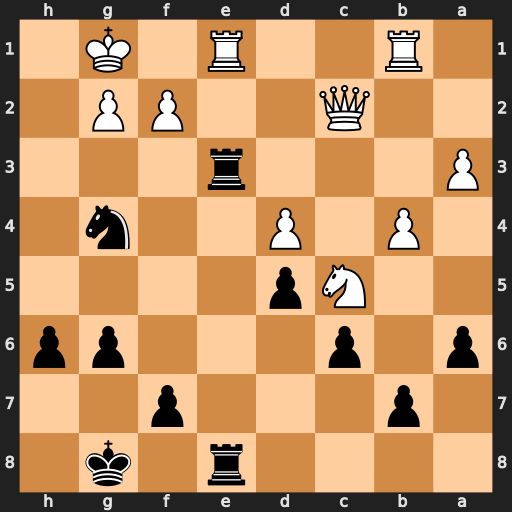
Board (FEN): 4r1k1/1p3p2/p1p3pp/2Np4/1P1P2n1/P3r3/2Q2PP1/1R2R1K1
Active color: b
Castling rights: -
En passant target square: -
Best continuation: Rxe1+ Rxe1 Rxe1#